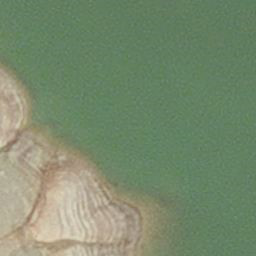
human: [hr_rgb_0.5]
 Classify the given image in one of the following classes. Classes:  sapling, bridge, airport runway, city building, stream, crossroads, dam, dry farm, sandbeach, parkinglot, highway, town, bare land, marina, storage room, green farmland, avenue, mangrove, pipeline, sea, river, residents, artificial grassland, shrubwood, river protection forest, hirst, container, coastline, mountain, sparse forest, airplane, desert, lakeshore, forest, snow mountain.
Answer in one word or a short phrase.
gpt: hirst